RGB frame:
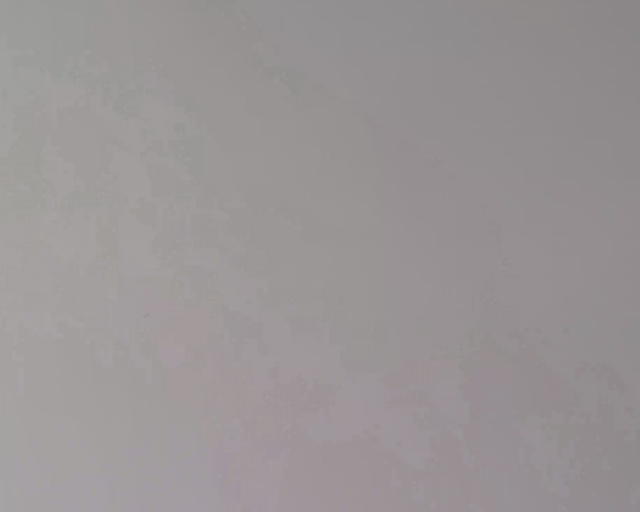
Thermal frame:
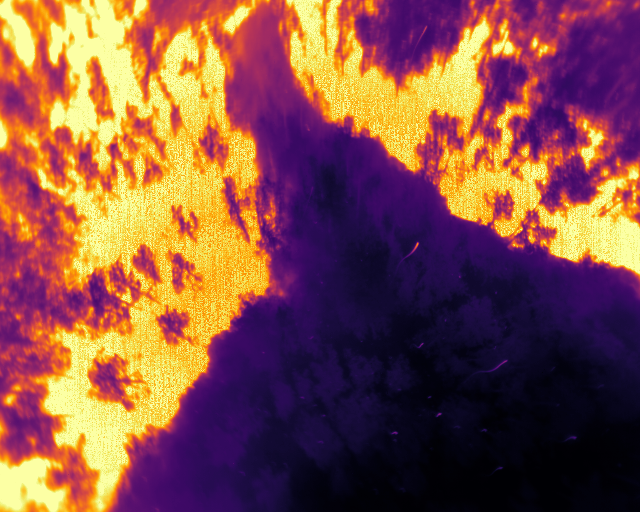
Captured: 2026-02-27 02:37:27
Pixels at or above 80 °C: 196622 (fraction of frame: 0.6)